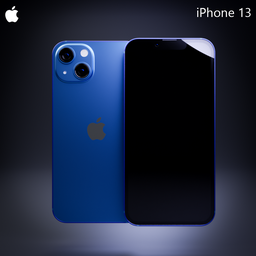
Label: electronics